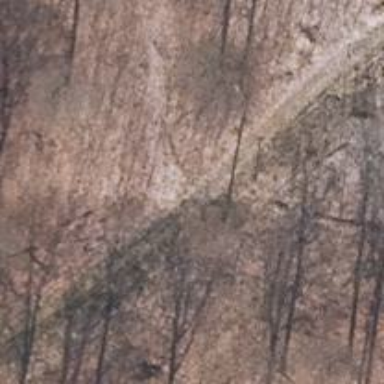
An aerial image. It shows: Abandoned railway track with grade 2 surface.